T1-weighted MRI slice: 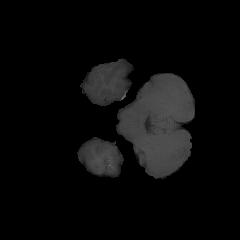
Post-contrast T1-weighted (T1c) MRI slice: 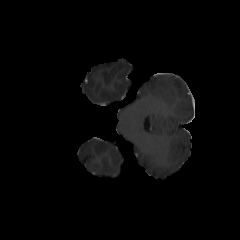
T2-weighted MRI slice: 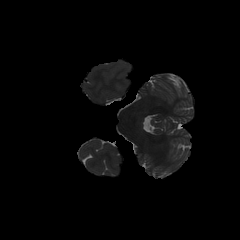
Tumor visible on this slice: no